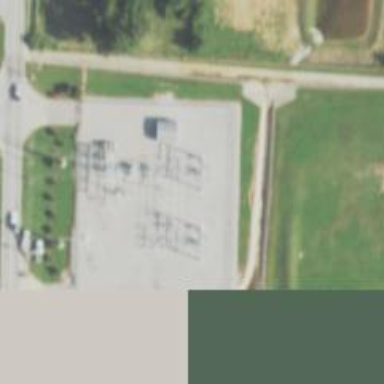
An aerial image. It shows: Switch for power supply.